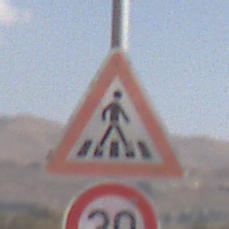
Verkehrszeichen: FussgaengerueberwegLinks
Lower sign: Geschwindigkeit30
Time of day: Midday
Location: Outdoor (Nature)
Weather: PartlyCloudy
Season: NotSpecified
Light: Natural